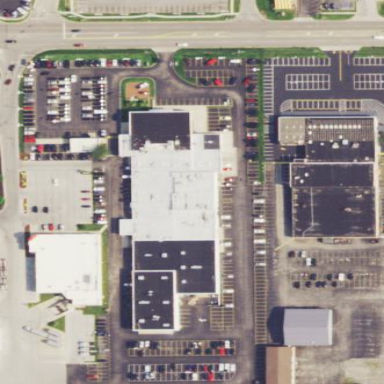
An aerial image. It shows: Building that houses car shop.